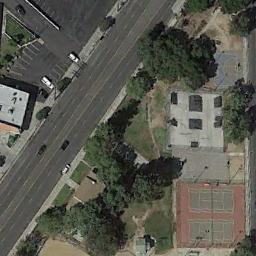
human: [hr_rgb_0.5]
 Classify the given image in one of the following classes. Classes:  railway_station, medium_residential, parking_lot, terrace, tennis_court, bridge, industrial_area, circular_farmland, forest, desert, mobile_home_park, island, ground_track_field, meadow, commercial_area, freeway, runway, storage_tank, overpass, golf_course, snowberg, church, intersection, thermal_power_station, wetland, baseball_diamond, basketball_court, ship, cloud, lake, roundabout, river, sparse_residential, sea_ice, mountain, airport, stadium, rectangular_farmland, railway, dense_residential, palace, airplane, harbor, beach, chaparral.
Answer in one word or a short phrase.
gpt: tennis_court